高一 · 立体几何学
已知正方体 $A C_{1}$ 的棱长为 1 , 点 $P$ 是面 $A A_{1} D_{1} D$ 的中心, 点 $Q$ 是面 $A_{1} B_{1} C_{1} D_{1}$ 的对角线 $B_{1} D_{1}$ 上一点, 且 $P Q / /$ 平面 $A A_{1} B_{1} B$, 则线段 $P Q$ 的长为 $(\quad)$

$\begin{array}{llll}\text {
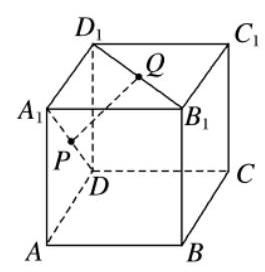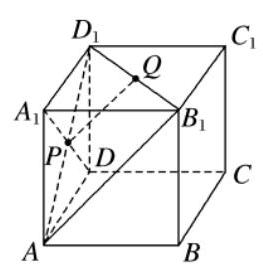
A. } 1 & \text { B. } \sqrt{2} & \text { C. } \frac{\sqrt{2}}{2} & \text { D. } \frac{\sqrt{3}}{2}\end{array}$
答案: C
解析: 如图, 连接 $A D_{1}, A B_{1}, \because P Q / /$ 平面 $A A_{1} B_{1} B$,

平面 $A B_{1} D_{1} \cap$ 平面 $A A_{1} B_{1} B=A B_{1}$,

$P Q \subset$ 平面 $A B_{1} D_{1}, \therefore P Q / / A B_{1}$,

$\therefore P Q=\frac{1}{2} A B_{1}=\frac{1}{2} \sqrt{1^{2}+1^{2}}=\frac{\sqrt{2}}{2}$.